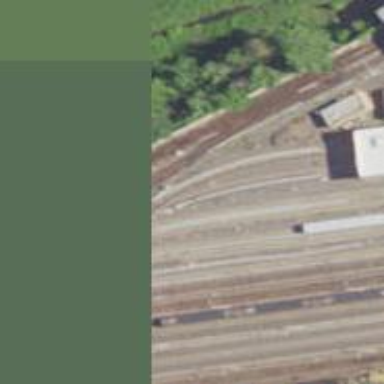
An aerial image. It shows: Electrified rail in service yard.